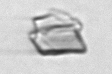
Label: detritus_transparent